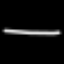
Label: line